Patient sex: M
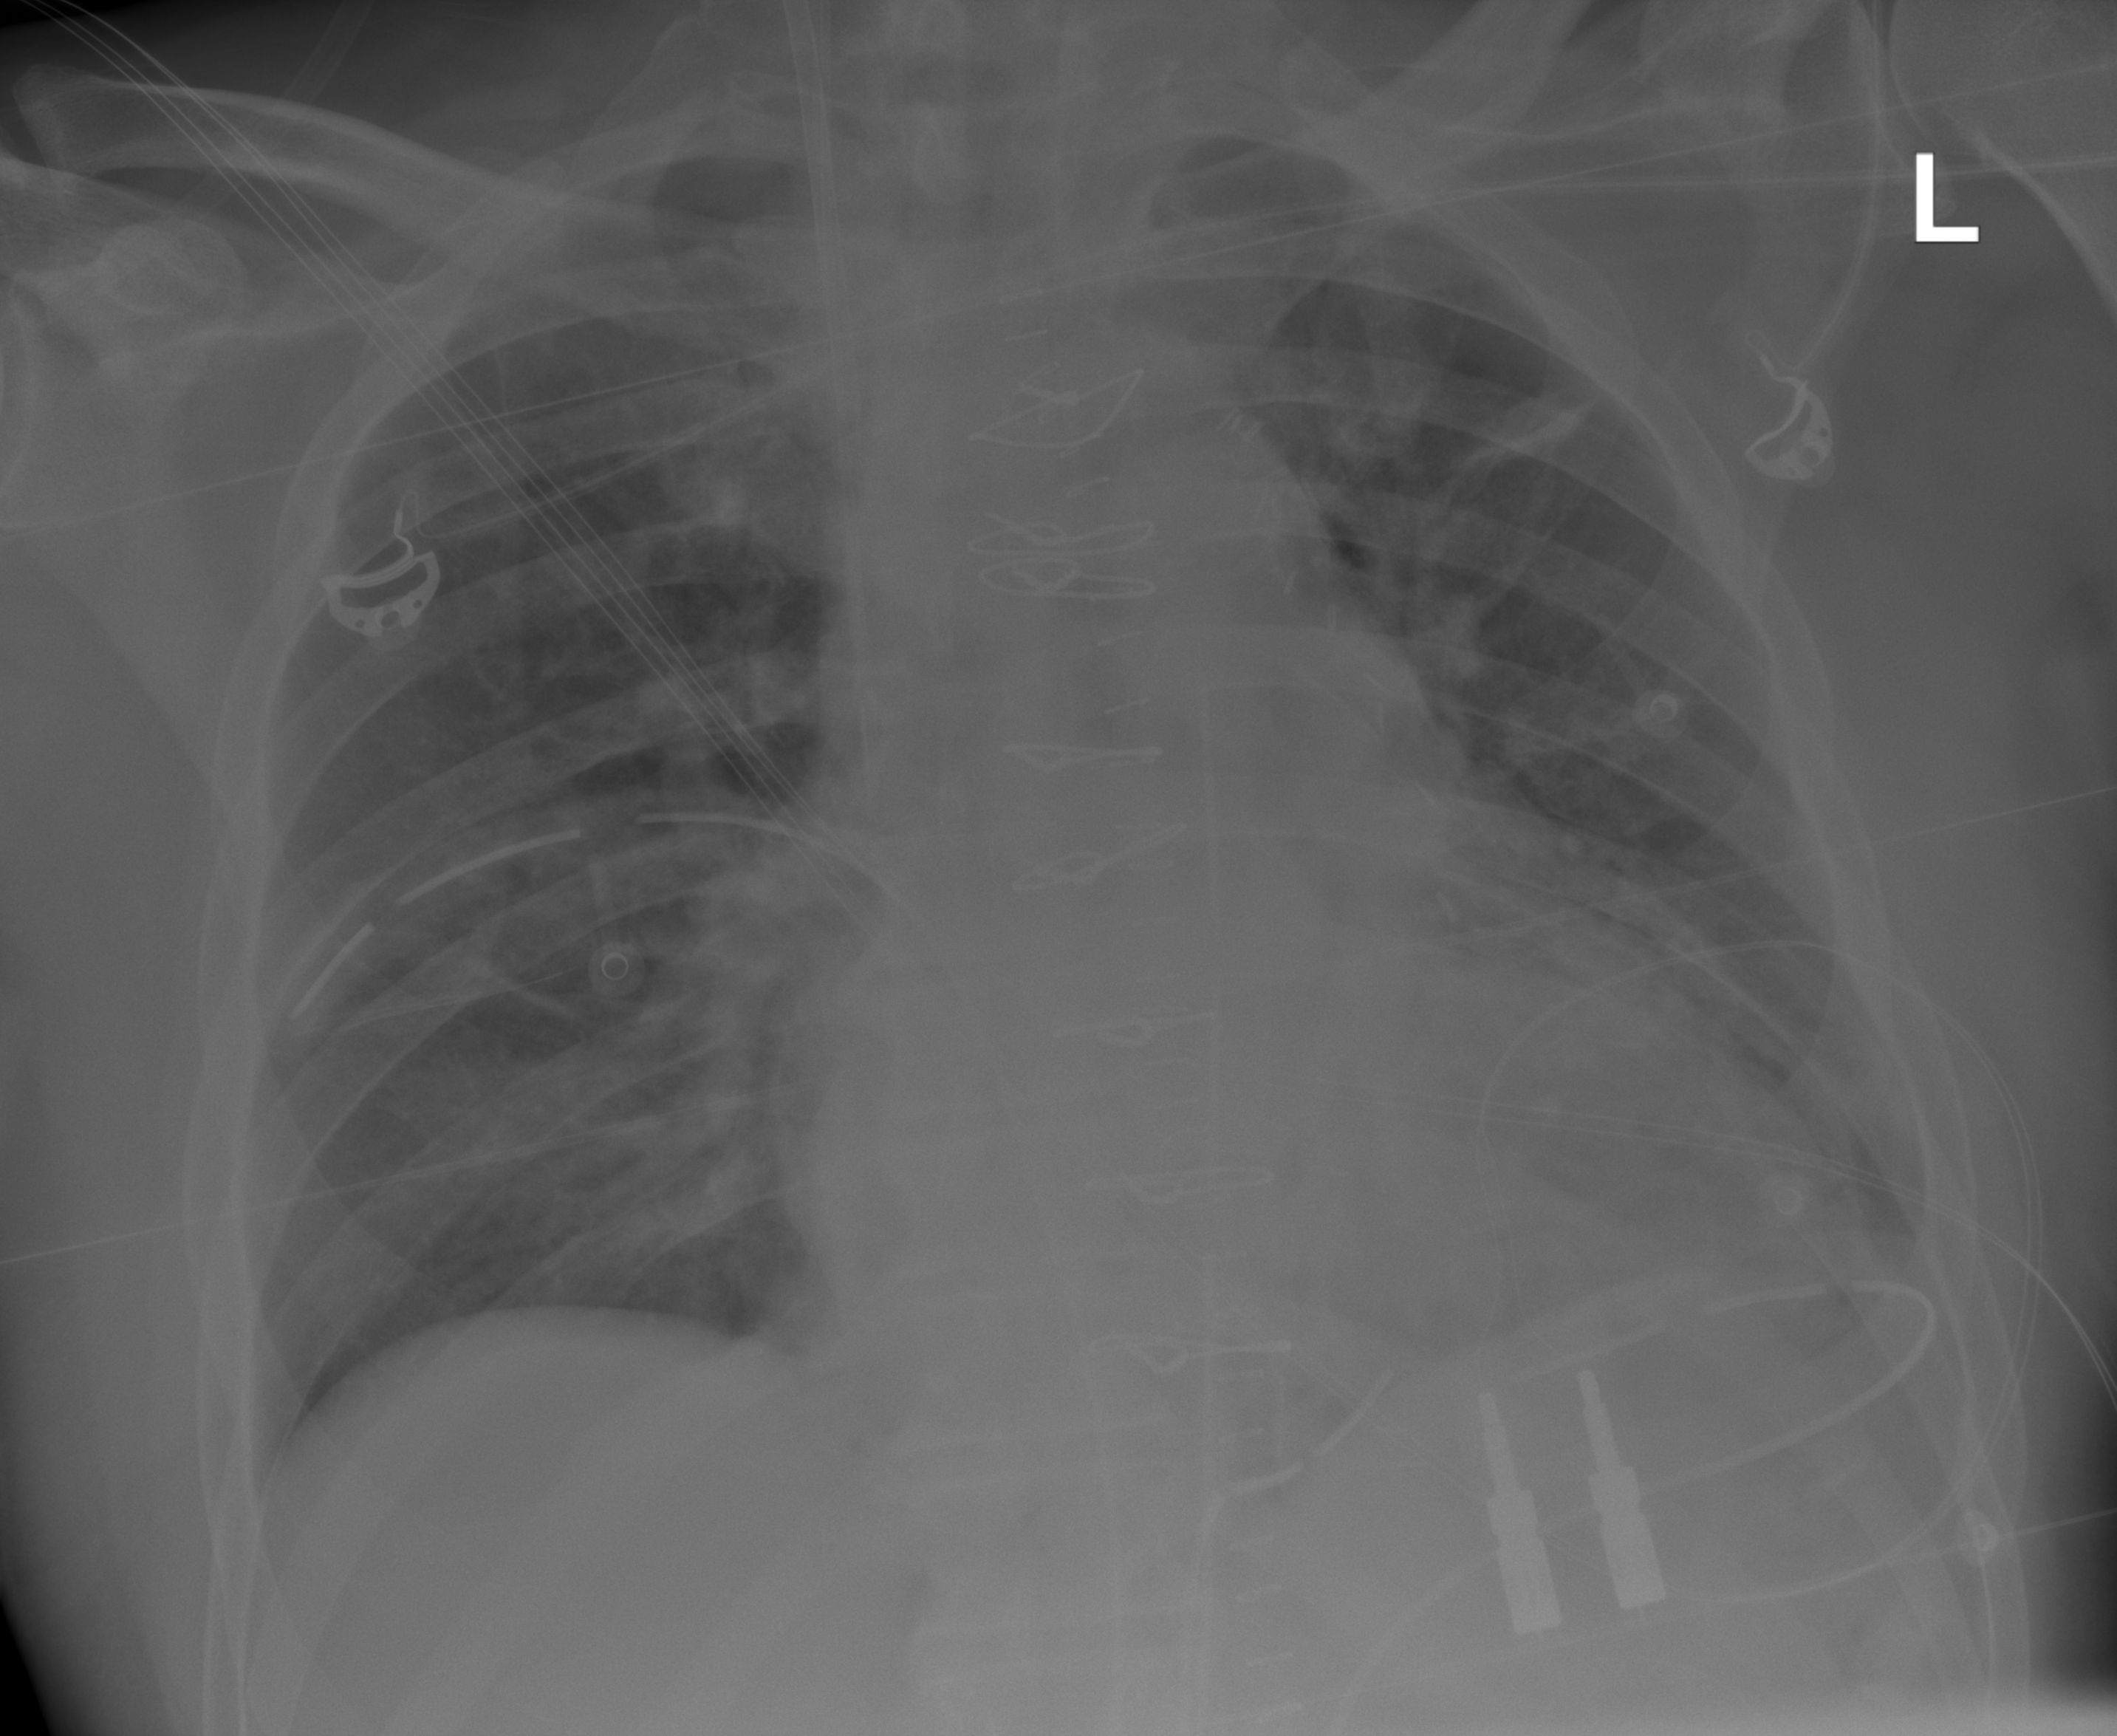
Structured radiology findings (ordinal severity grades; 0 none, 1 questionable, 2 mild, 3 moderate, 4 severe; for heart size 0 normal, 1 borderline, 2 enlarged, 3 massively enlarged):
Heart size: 2
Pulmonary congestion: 2
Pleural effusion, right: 0
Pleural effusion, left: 0
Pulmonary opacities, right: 0
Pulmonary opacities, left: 0
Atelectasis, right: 2
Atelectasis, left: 2